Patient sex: M
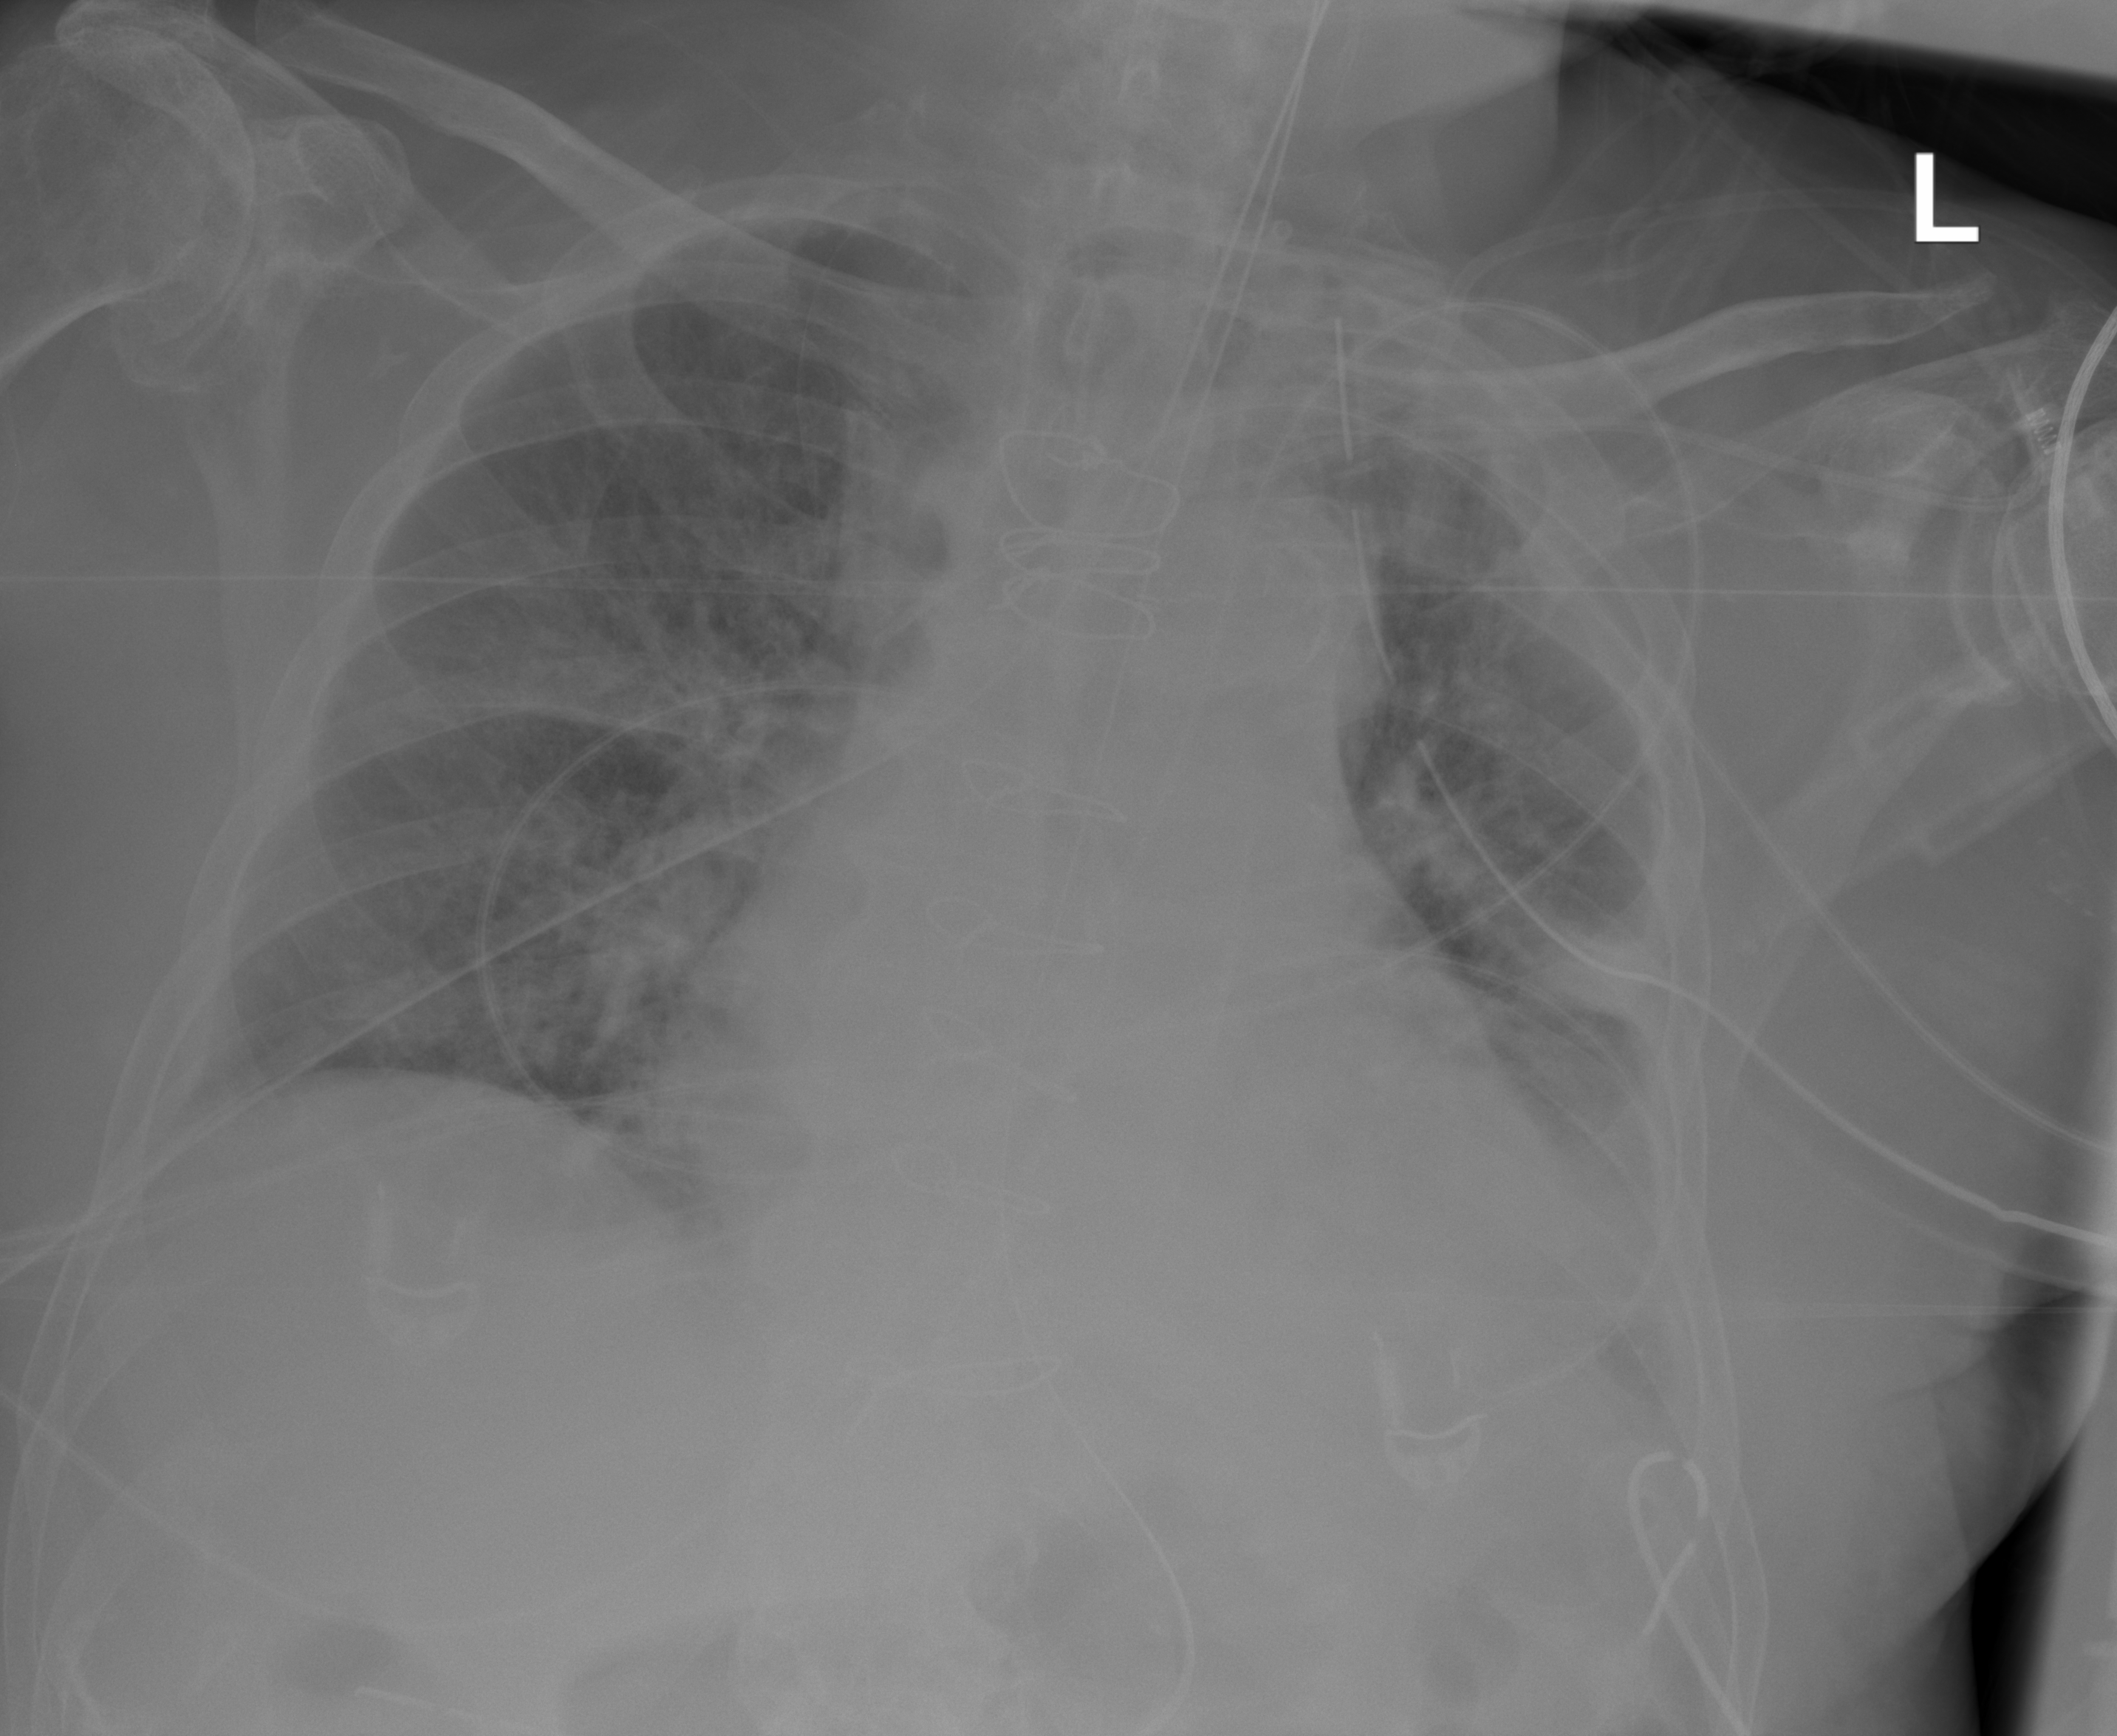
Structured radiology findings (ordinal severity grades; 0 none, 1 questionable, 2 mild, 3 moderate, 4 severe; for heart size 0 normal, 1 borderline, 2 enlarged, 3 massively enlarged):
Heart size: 2
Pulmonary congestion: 2
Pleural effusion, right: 1
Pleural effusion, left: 3
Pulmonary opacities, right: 2
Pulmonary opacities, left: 3
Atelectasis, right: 2
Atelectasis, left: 3